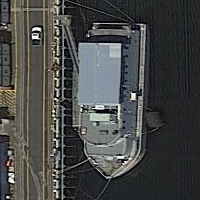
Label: civil